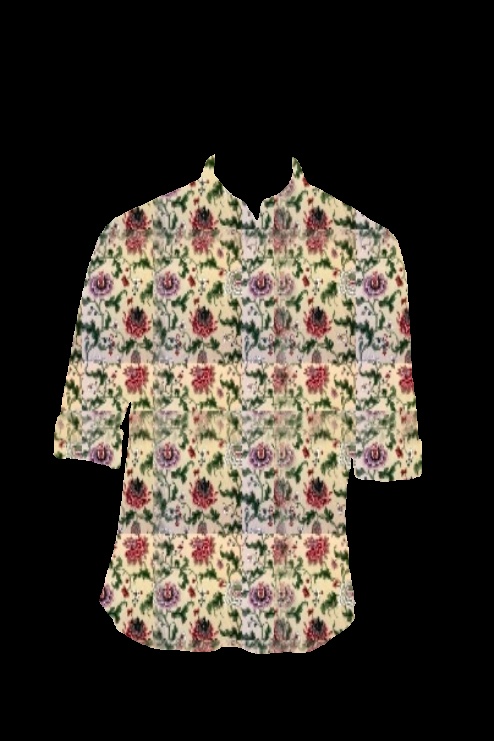
multi floral print button up tee